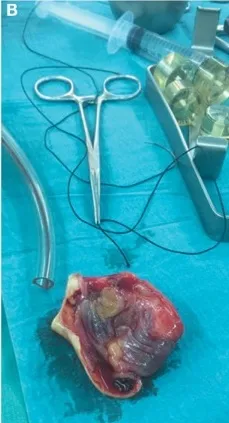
(B) Section of the dissected ascending aorta revealing calcified left coronary cusp of the aortic valve and dissection entry, measuring around 5 mm, which was situated at the intima of the anterior wall of the ascending aorta, near the sinotubular junction.
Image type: medical_photograph (other_medical_photograph)